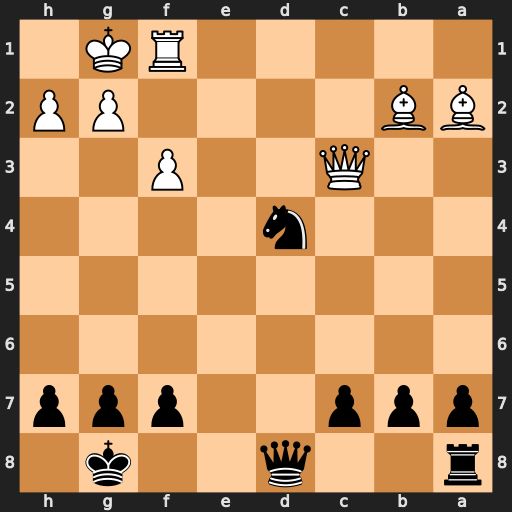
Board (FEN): r2q2k1/ppp2ppp/8/8/3n4/2Q2P2/BB4PP/5RK1
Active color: b
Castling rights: -
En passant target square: -
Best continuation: Ne2+ Kf2 Nxc3